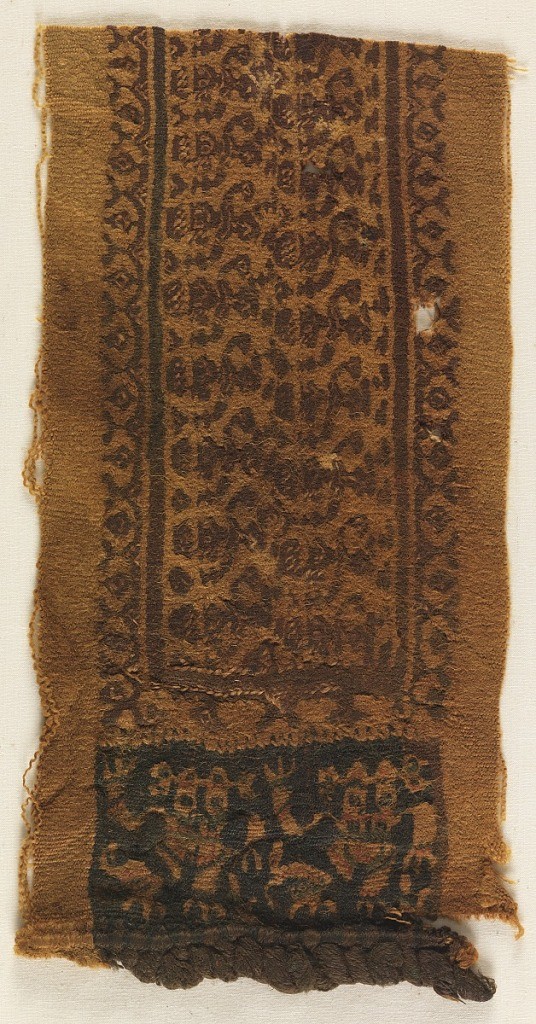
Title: Fragment
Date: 400–600
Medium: linen Technique: woven
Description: Woven textile fragment. Central design shows repeating anthropomorphic figures, each raising one arm, within a rectangular border. Below, two anthropomorphic figures against a dark ground. Braided border fragment at bottom.